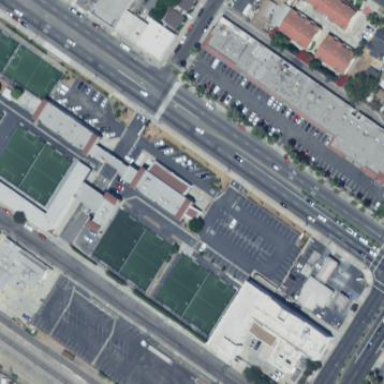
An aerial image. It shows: Commercial building used for car-related activities.